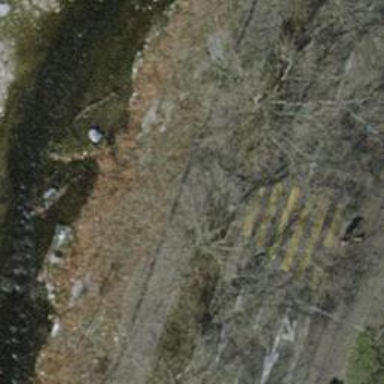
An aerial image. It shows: Kerb barrier.